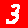
Digit: 3